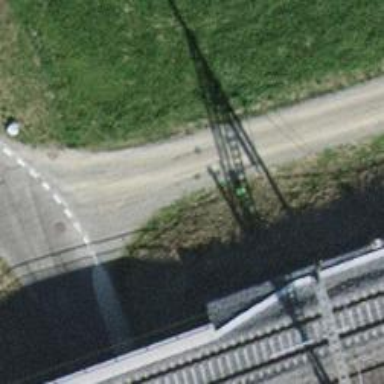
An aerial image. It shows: Compacted track with grade2 surface.